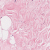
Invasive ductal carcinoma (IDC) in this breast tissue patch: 0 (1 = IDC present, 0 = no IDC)